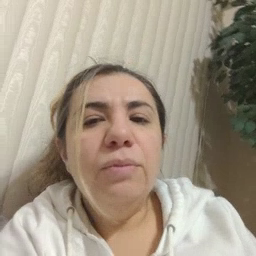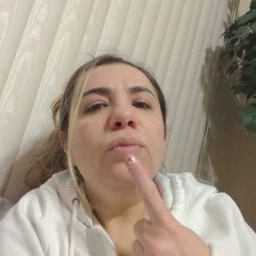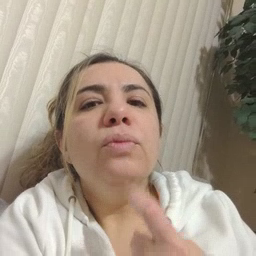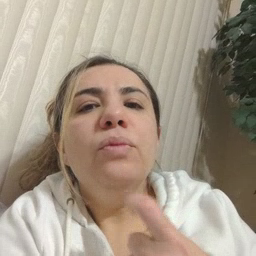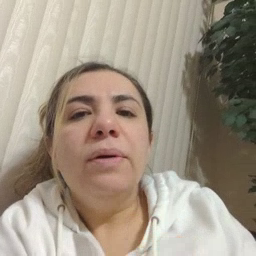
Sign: red